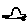
Label: car